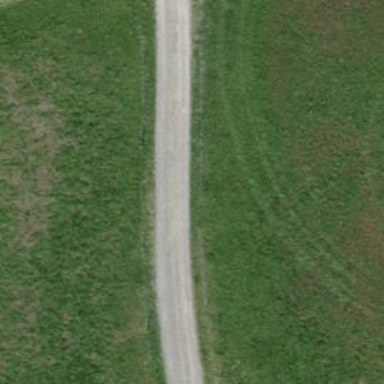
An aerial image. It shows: Unpaved track with grade2 tracktype.